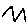
Label: zigzag